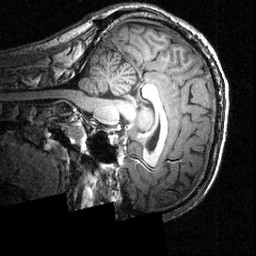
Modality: T1w
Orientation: sagittal
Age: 24
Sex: male
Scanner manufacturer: siemens
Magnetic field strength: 3.951 T
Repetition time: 1.5 s
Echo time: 0.00335 s